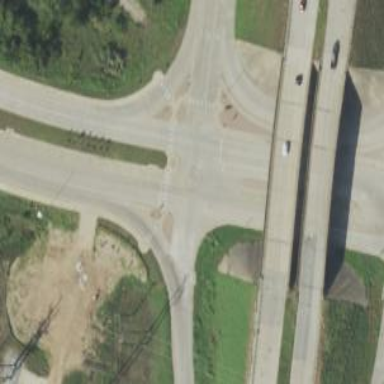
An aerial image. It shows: Secondary link road.